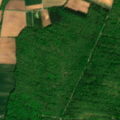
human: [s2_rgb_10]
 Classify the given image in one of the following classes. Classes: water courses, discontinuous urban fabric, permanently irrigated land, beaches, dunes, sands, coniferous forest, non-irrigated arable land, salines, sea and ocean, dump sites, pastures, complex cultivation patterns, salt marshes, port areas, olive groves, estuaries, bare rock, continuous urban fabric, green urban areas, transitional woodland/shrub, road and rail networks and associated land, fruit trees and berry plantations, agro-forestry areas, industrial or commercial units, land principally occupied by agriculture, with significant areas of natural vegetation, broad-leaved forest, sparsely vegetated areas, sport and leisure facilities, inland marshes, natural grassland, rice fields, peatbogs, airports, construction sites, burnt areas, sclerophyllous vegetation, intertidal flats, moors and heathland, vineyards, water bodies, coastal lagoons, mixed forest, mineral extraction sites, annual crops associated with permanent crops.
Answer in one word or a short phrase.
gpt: non-irrigated arable land, broad-leaved forest